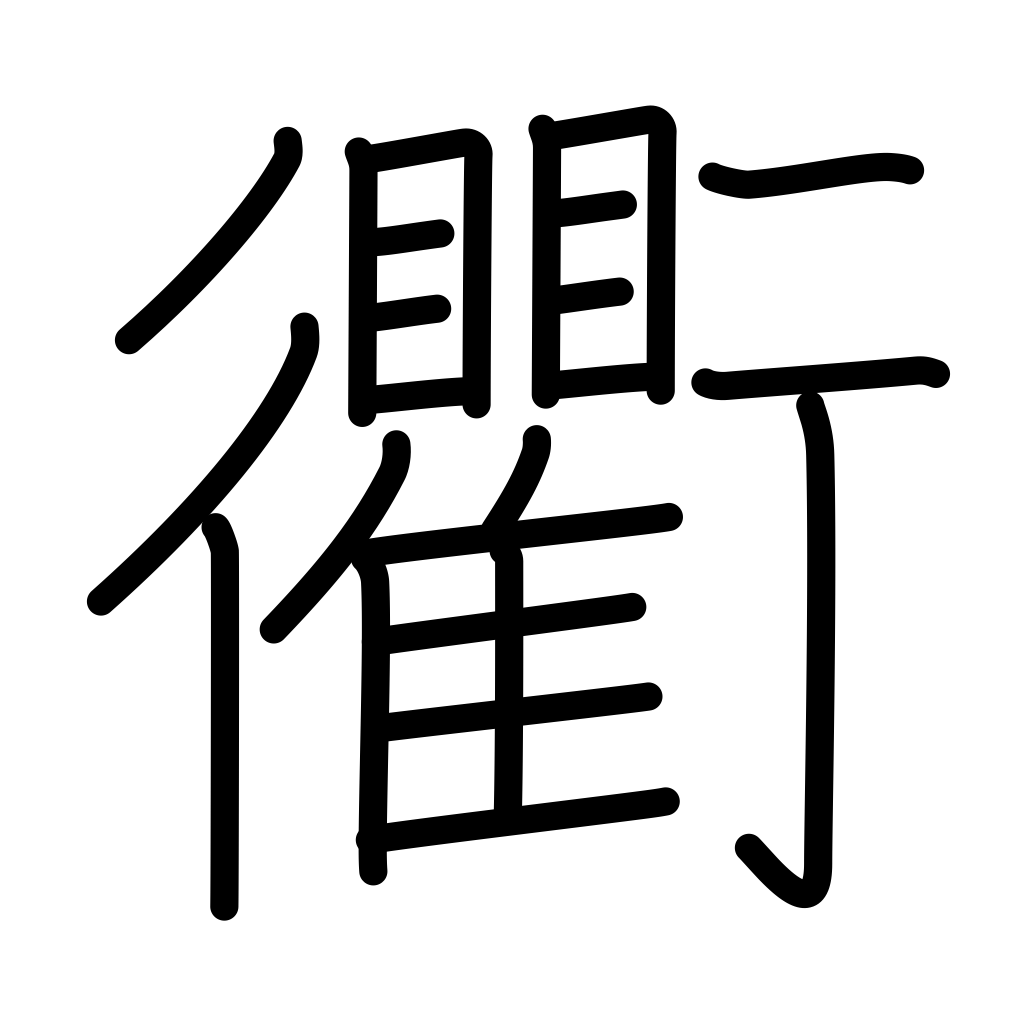
Meaning: crossroads